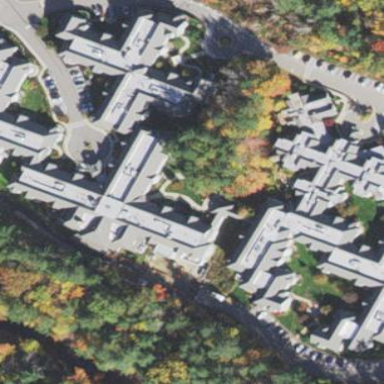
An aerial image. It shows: Residential building.